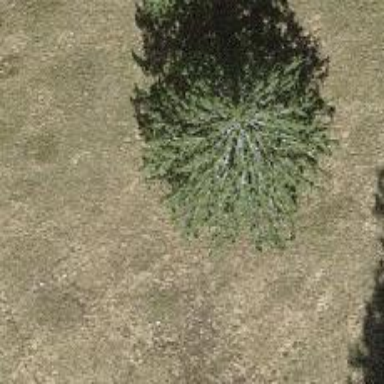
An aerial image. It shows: Single tag "natural: tree."